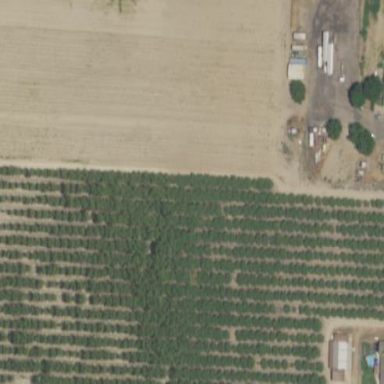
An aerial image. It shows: Orchard filled with plum trees.